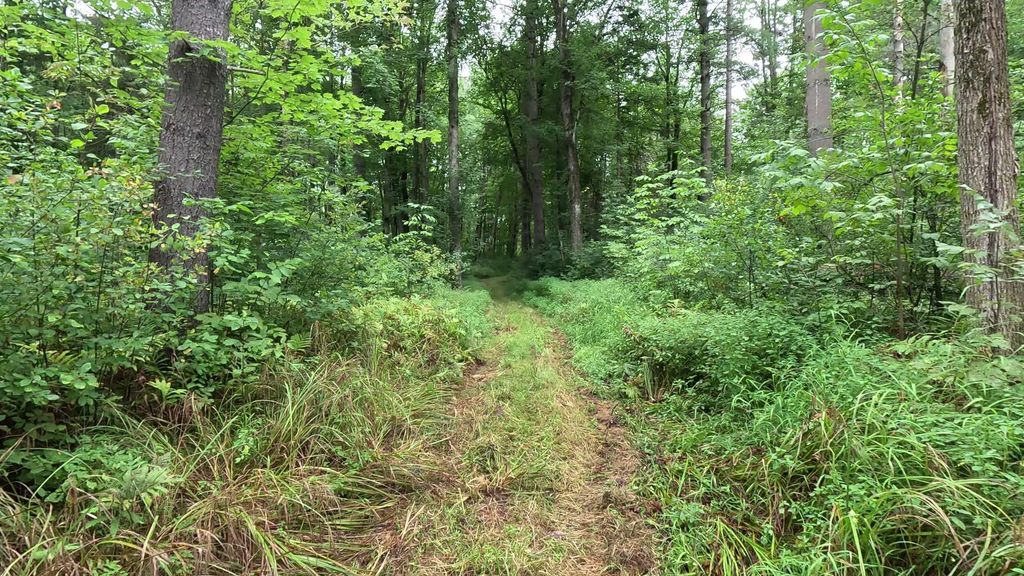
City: ottawa-gatineau